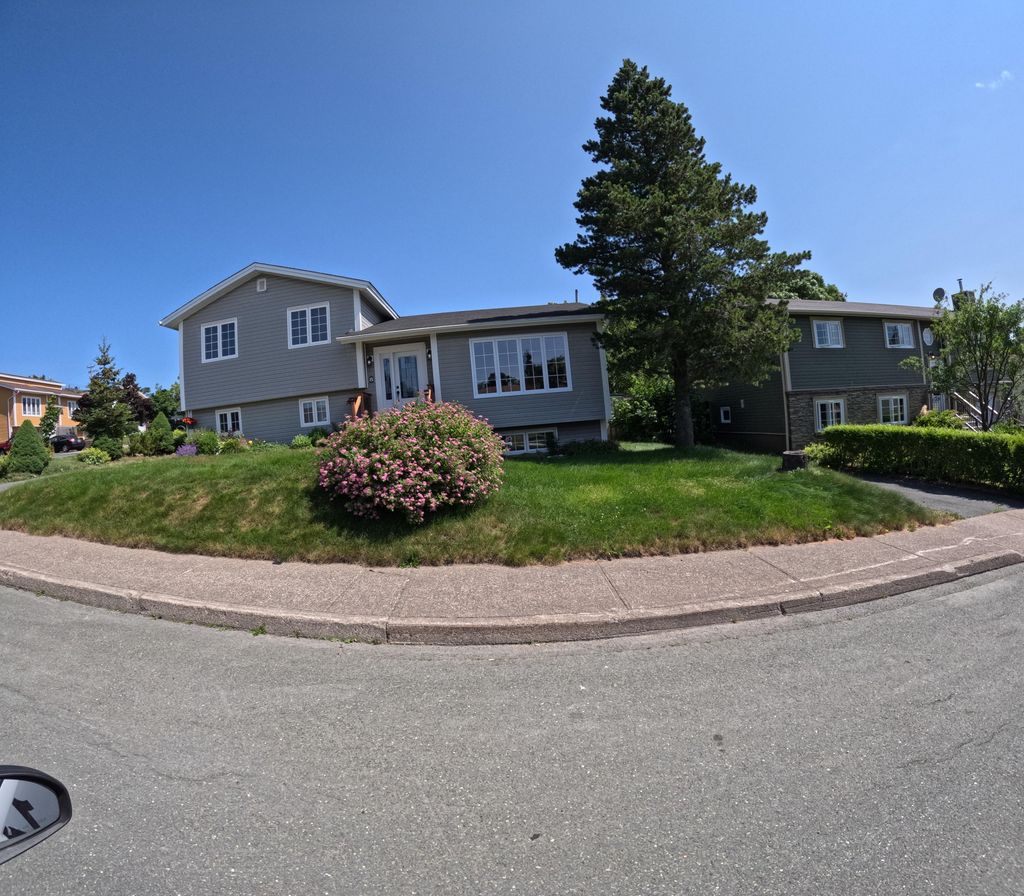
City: st_johns